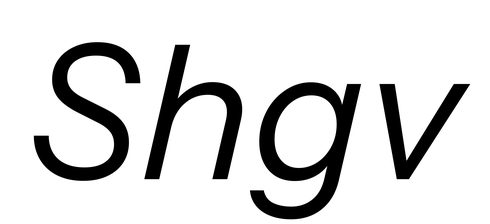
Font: InstrumentSans-Italic_Italic